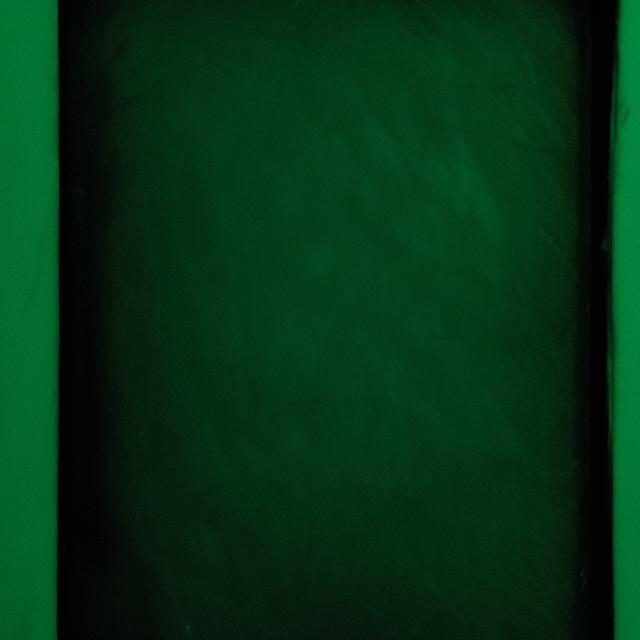
Healthy canine skin — no visible lesions, inflammation, or abnormalities. The skin and coat appear normal.